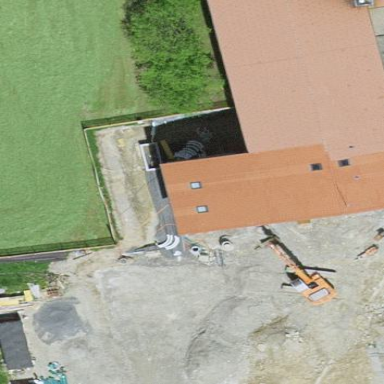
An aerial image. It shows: School building.